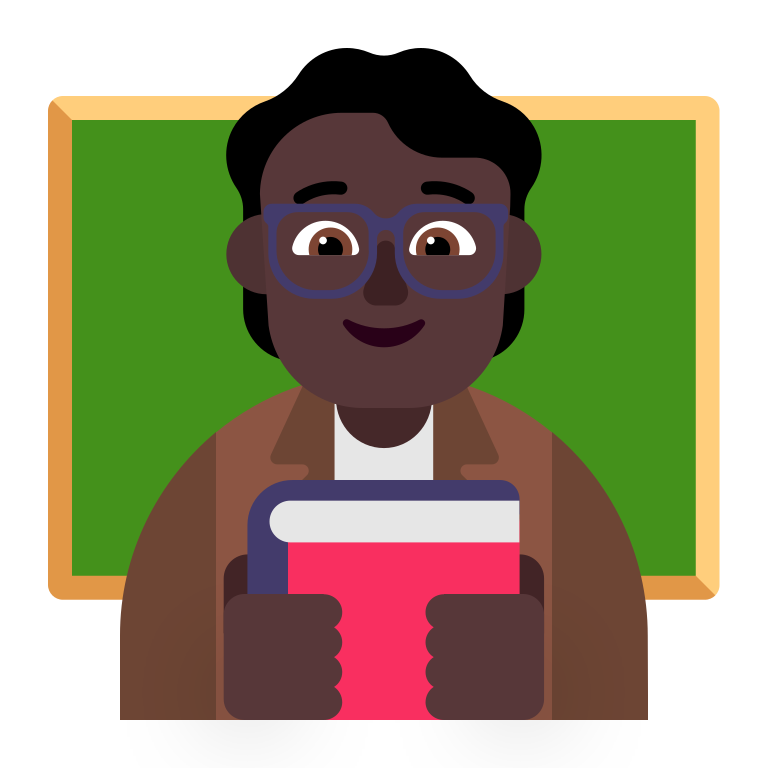
teacher flat dark